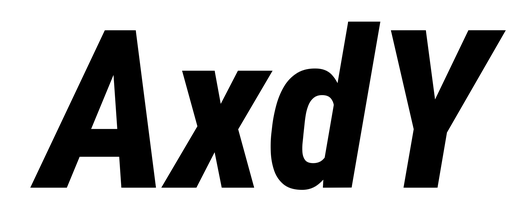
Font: Roboto-Italic_Condensed_ExtraBold_Italic